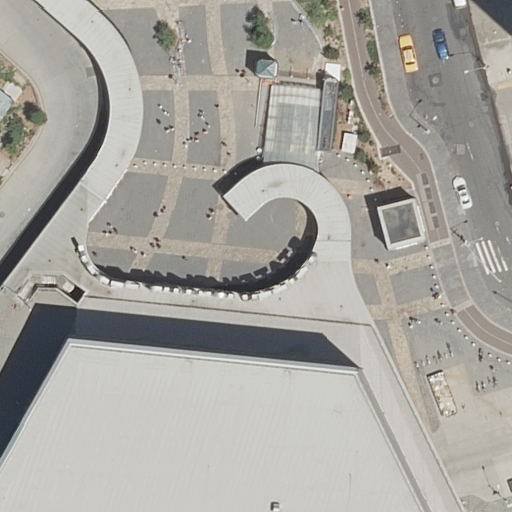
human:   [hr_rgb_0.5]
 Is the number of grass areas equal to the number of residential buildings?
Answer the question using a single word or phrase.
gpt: no

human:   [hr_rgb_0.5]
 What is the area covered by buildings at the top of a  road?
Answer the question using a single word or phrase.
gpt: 289m2

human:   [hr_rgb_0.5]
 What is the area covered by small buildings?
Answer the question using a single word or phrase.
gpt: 62m2

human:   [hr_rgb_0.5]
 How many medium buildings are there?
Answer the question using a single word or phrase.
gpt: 2

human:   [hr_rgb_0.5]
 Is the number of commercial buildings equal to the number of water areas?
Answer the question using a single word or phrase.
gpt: yes

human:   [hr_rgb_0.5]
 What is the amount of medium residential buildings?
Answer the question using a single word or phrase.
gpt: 2

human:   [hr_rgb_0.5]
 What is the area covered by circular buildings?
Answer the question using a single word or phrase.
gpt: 0m2

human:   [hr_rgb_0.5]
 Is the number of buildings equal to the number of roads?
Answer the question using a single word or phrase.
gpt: no

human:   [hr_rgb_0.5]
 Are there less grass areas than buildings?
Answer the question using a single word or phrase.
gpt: yes

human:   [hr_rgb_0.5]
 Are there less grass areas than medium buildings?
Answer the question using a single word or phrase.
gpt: no

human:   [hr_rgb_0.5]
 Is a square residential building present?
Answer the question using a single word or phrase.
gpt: no

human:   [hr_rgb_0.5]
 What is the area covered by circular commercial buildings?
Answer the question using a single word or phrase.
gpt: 0m2

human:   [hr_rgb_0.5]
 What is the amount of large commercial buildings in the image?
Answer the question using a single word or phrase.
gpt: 0

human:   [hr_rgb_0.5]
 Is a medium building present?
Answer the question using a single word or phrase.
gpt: yes

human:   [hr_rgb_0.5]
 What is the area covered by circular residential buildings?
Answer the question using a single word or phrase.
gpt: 0m2

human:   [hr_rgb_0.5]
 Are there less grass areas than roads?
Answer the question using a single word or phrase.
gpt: yes

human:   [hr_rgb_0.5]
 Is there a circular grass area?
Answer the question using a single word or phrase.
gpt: no

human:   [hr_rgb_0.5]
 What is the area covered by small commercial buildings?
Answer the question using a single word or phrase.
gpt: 0m2

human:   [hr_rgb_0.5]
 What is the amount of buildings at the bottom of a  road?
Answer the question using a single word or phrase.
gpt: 4

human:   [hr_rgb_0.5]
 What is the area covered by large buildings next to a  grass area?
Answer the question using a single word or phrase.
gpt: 670m2

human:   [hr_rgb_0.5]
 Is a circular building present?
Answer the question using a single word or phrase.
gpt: no

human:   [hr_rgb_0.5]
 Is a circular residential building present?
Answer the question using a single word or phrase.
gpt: no

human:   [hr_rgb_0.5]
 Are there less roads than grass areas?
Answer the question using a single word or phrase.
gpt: no

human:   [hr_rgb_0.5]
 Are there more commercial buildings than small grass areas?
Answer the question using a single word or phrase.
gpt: no

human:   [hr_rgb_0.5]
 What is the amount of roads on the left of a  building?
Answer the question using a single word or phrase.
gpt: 4

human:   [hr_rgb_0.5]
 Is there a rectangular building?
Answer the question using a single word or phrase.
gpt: yes

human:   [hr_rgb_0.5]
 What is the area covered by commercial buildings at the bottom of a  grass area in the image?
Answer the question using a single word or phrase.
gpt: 0m2

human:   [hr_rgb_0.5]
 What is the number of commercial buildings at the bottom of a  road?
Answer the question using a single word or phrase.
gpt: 0

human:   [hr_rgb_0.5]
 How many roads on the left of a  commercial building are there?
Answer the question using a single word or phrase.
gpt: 0

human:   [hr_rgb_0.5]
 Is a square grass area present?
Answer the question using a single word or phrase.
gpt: no

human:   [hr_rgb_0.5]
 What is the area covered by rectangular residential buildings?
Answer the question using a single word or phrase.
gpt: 187m2

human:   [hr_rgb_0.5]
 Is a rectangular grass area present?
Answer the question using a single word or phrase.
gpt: no

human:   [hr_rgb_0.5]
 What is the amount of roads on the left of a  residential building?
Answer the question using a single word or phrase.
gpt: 4

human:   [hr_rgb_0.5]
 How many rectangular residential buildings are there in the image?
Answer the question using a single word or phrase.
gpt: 2

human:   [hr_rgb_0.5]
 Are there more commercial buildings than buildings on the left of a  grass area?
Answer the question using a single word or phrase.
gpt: no

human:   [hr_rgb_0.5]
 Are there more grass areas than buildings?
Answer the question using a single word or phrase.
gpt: no